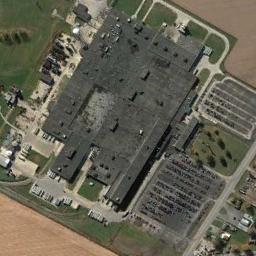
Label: industrial_area